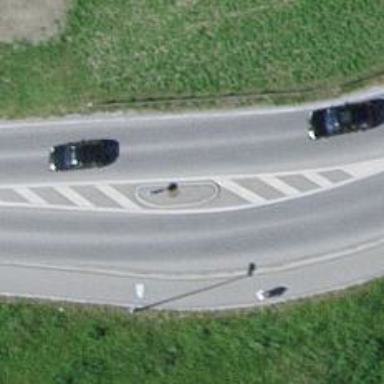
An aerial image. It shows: Traffic calming island.